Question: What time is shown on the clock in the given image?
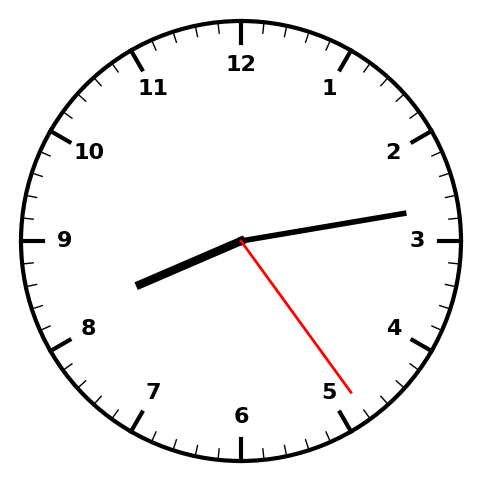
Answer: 08:13:24